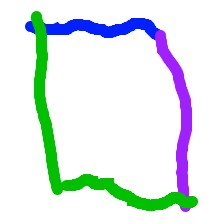
Shape: parallelogram